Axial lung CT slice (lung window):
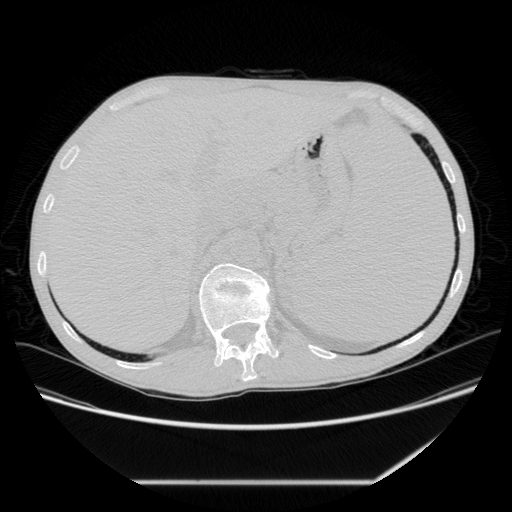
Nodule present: no